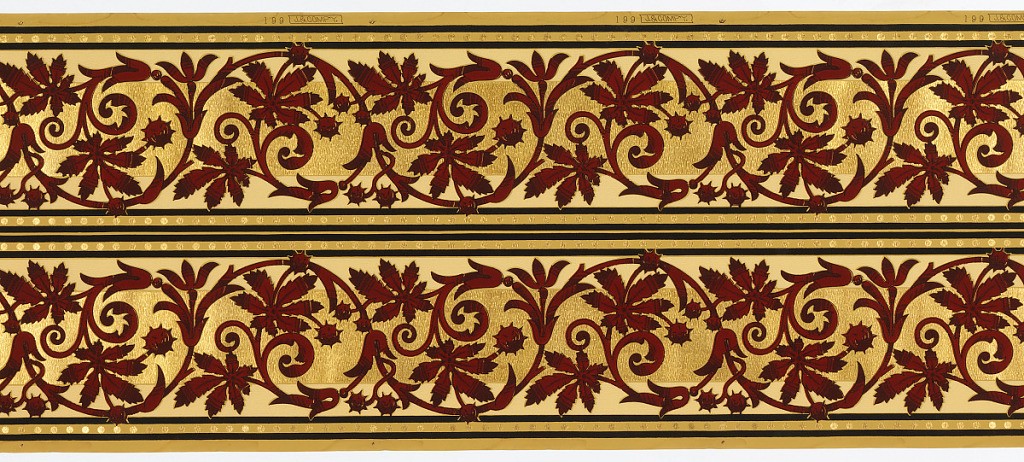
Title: Border
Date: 1875–90
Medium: Block-printed paper
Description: Printed two across, foliate rinceaux, printed in burgundy on gold background.